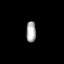
Tissue: prostate
Cell type: T cells
Senescence score: 0.8811
Nuclear area (px): 203
Mean DAPI intensity: 166.911